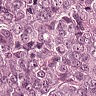
Metastatic tissue present: yes